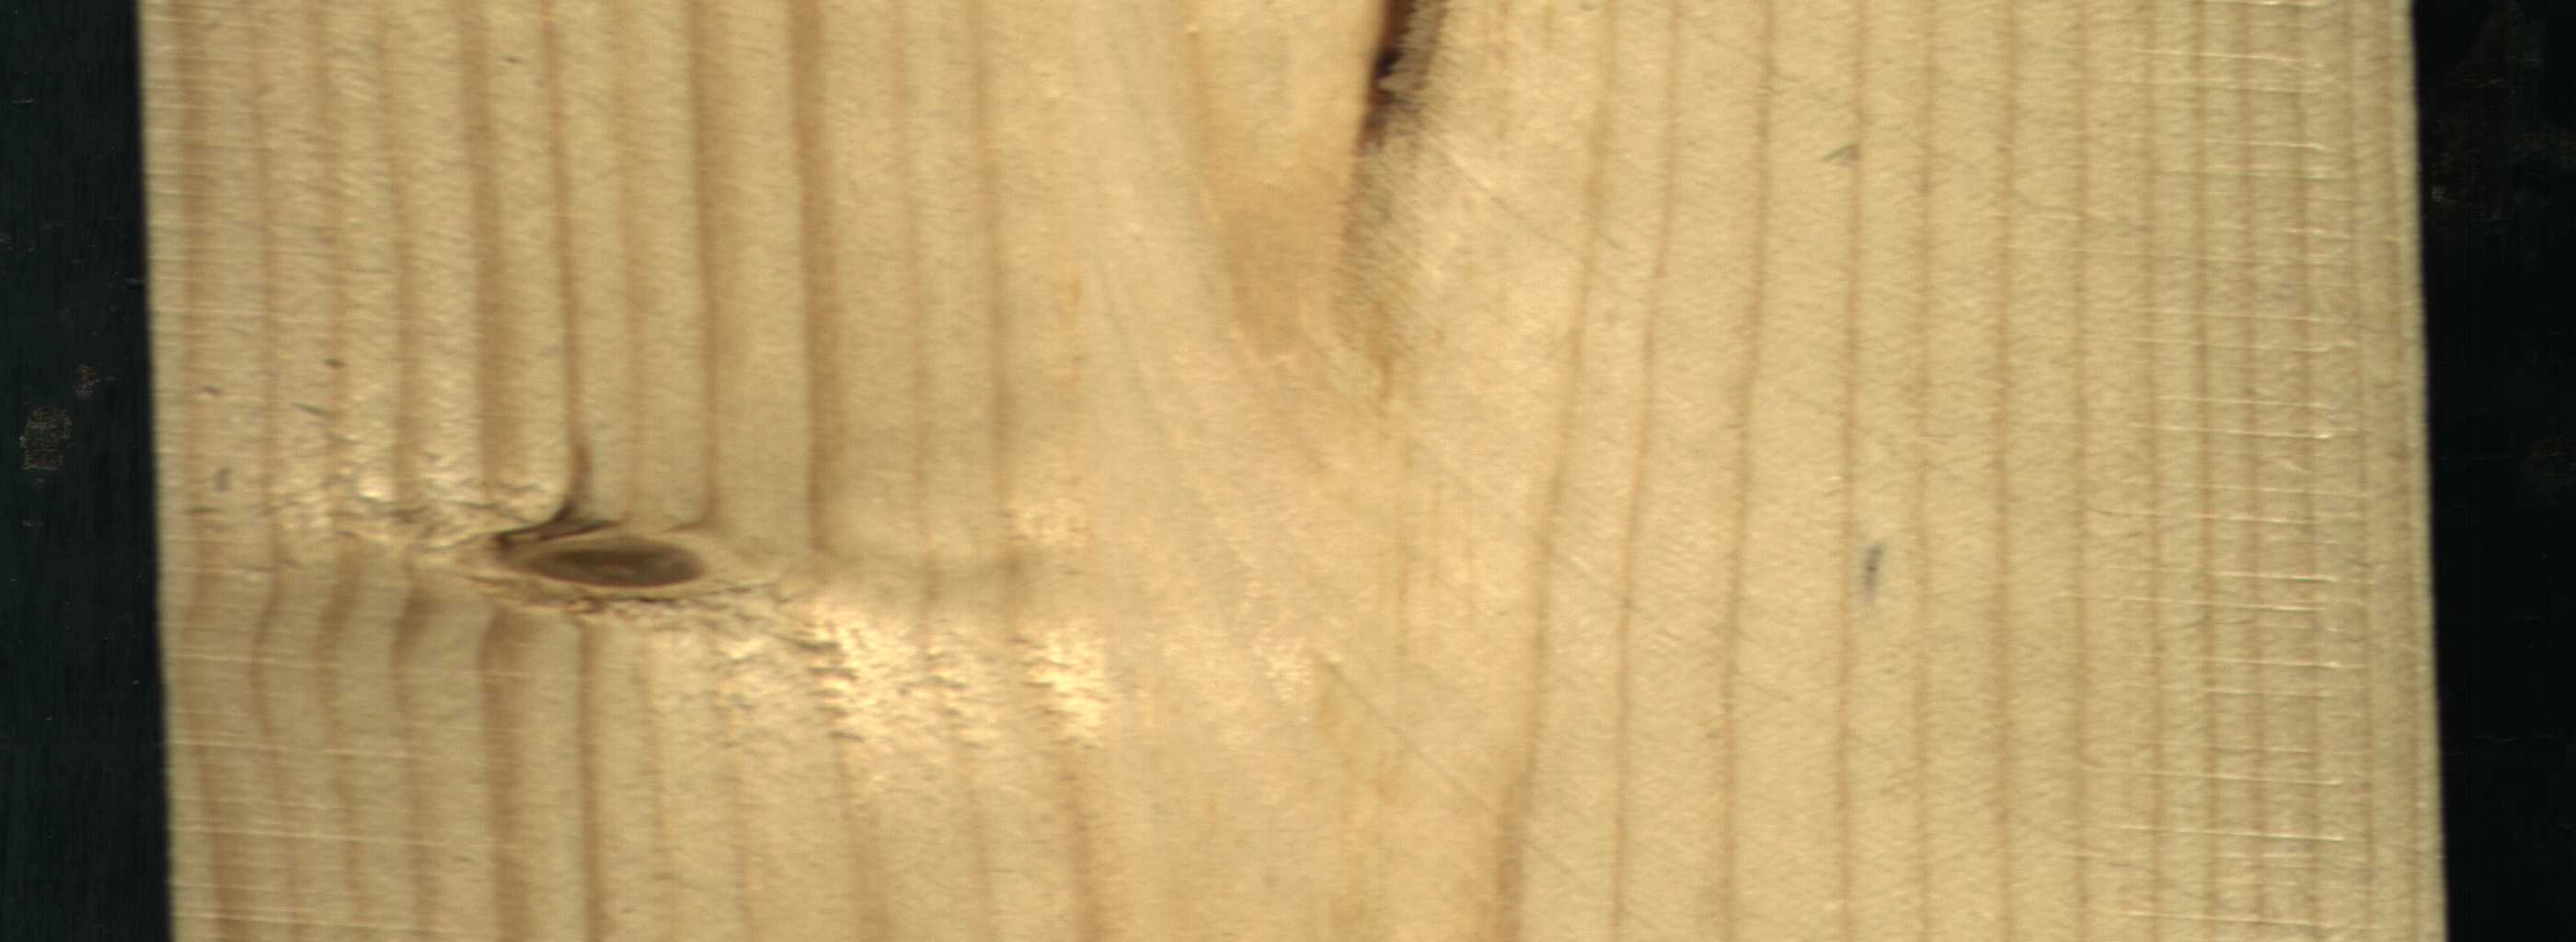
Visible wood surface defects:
resin
Dead_Knot